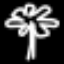
Label: palm tree